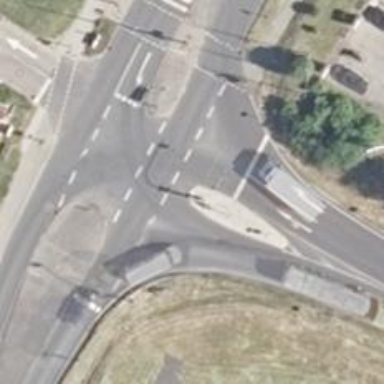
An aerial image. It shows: Asphalt trunk link highway with traffic island. It is motorroad.